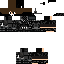
A male skeleton skin with dark skin, wearing brown helmet dressed in a black armor chest and black pants, featuring a closed mouth.